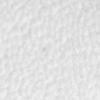
Label: no_change